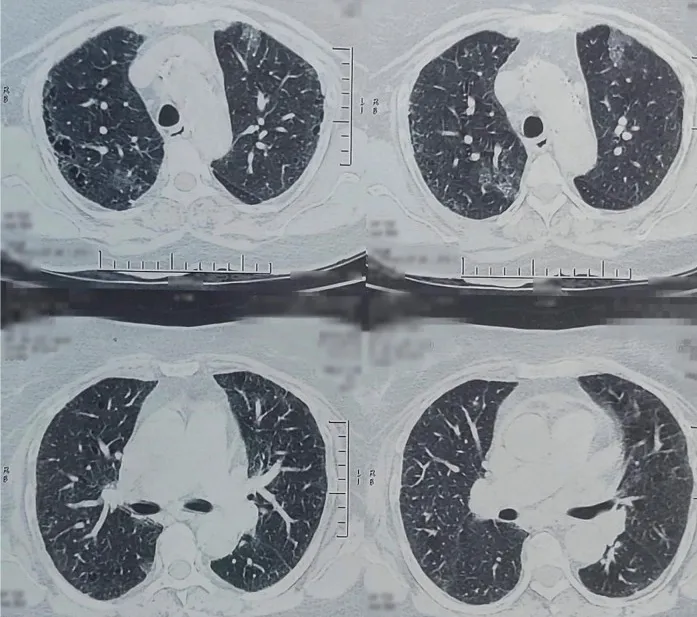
Axial section of computed tomography chest showing features of interstitial lung disease with chronic obstructive airway disease changes.
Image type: radiology (ct)